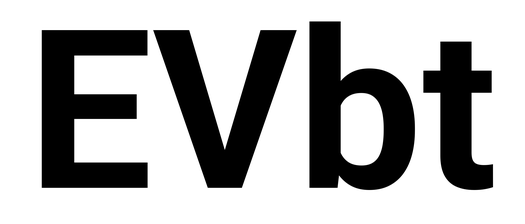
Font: Roboto_Bold